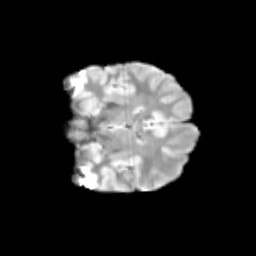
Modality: T2w
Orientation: coronal
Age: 11
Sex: male
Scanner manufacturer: siemens
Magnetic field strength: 3 T
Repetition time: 3.8 s
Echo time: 0.07 s